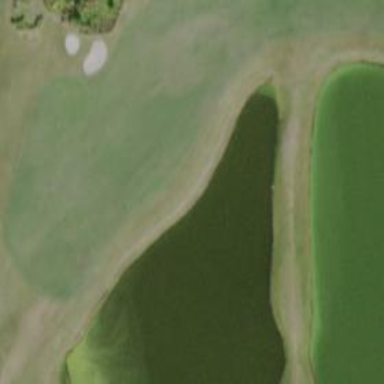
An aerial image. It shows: Water hazard in golf course. The hazard is natural water feature.